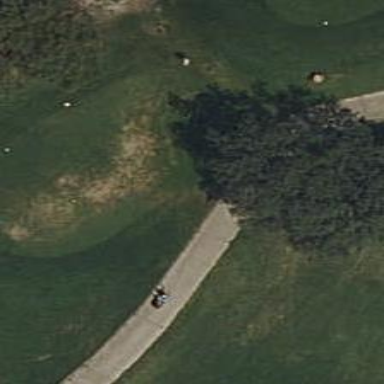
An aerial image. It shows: Golf tee.